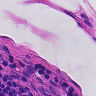
Metastatic tissue present: no